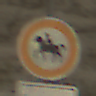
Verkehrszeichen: VerbotReiter
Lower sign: ZeitangabenMitBeschraenkungAufWochentage8
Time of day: Midday
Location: Outdoor (Beach)
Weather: PartlyCloudy
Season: NotSpecified
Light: Natural